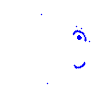
Particle: kaon